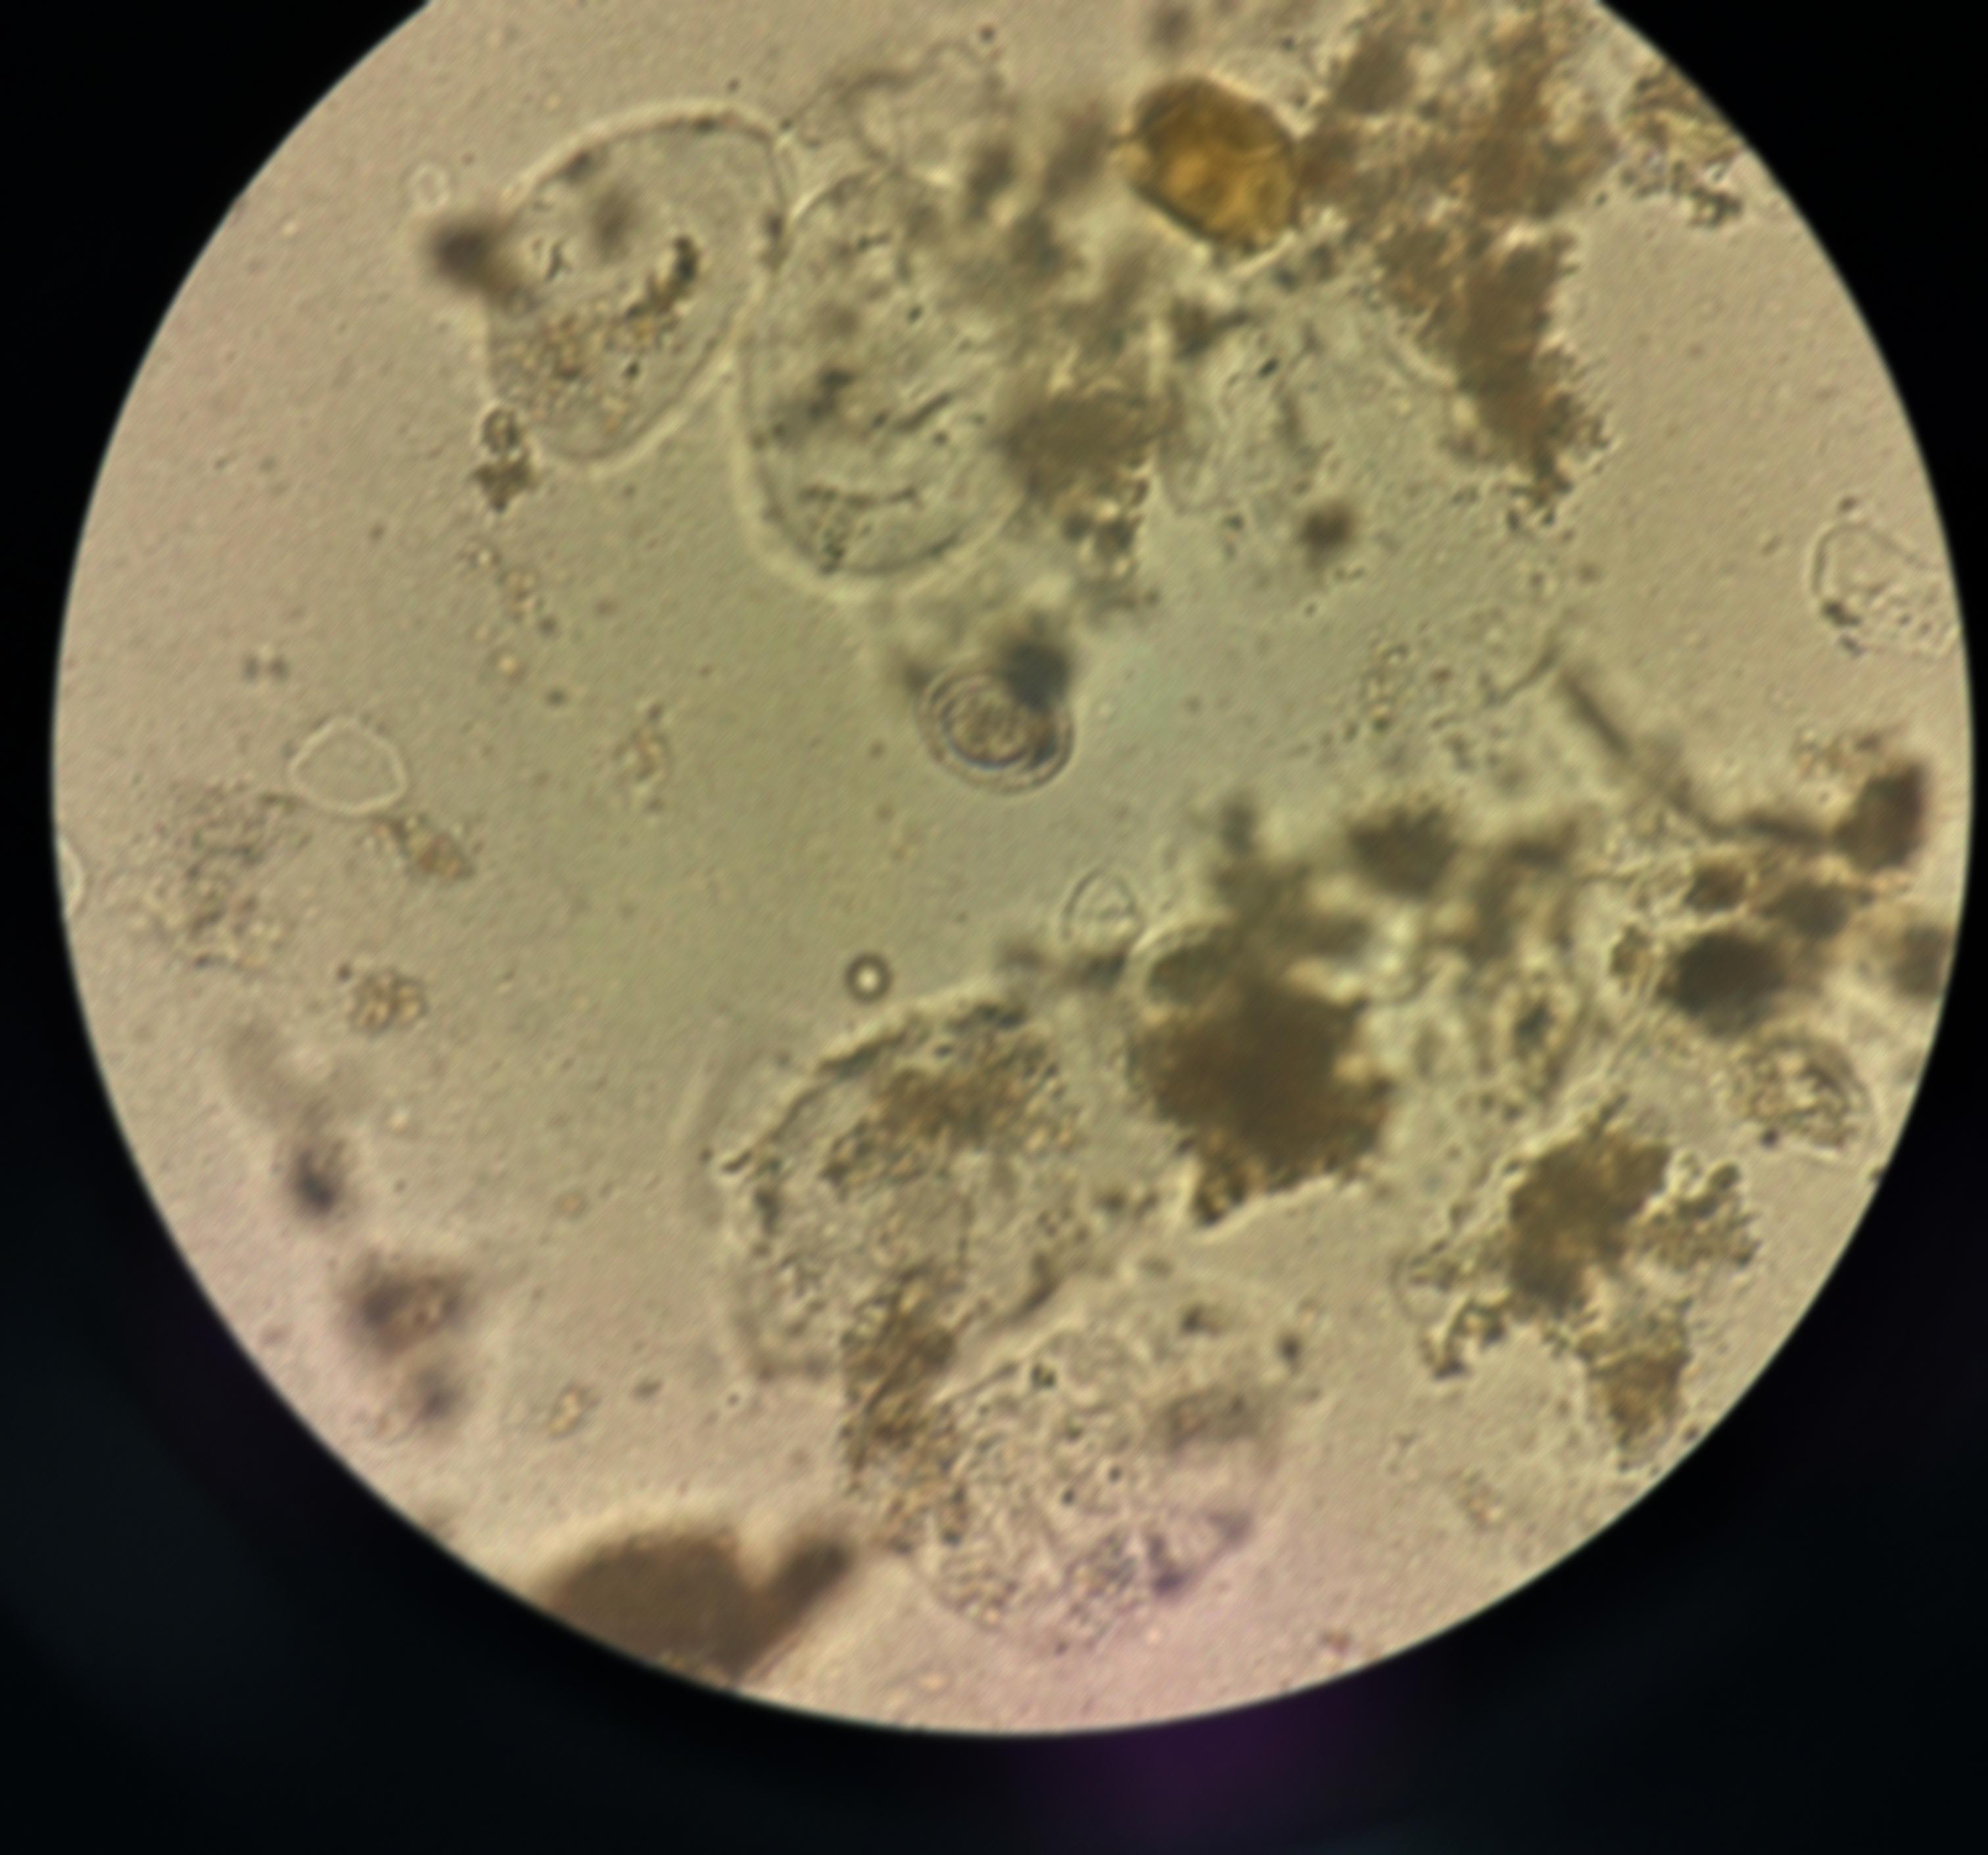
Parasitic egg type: Hymenolepis nana